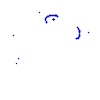
Particle: kaon